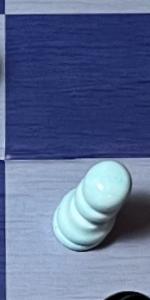
Label: Pawn_White